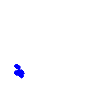
Particle: kaon